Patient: sex F, age 62
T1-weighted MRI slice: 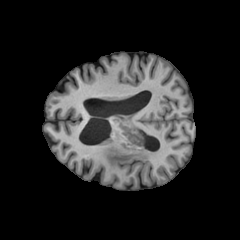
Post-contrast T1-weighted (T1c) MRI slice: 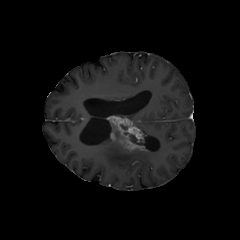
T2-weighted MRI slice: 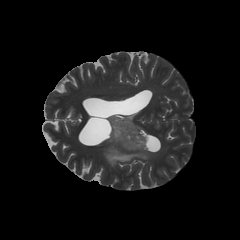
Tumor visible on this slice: yes
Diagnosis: Glioblastoma, IDH-wildtype
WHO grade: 4